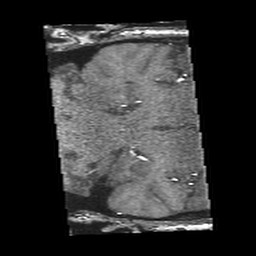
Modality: angio
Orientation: coronal
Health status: ill
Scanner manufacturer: ge
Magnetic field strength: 3 T
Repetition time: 0.024 s
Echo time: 0.0034 s